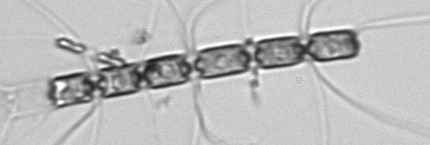
Label: Chaetoceros_didymus